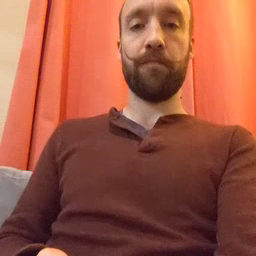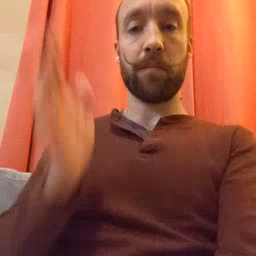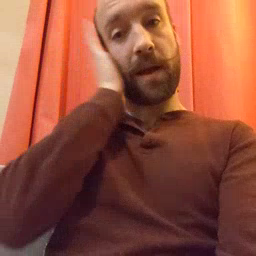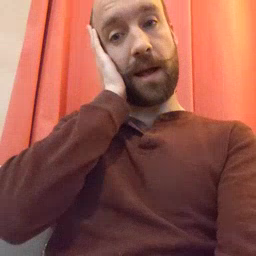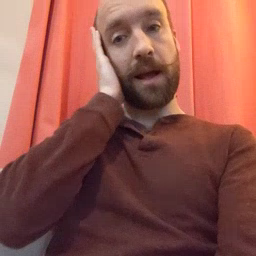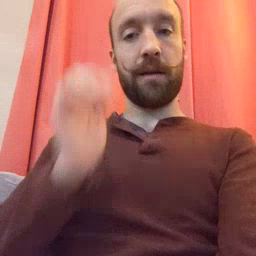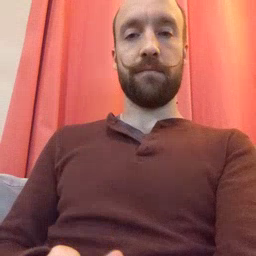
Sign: bed